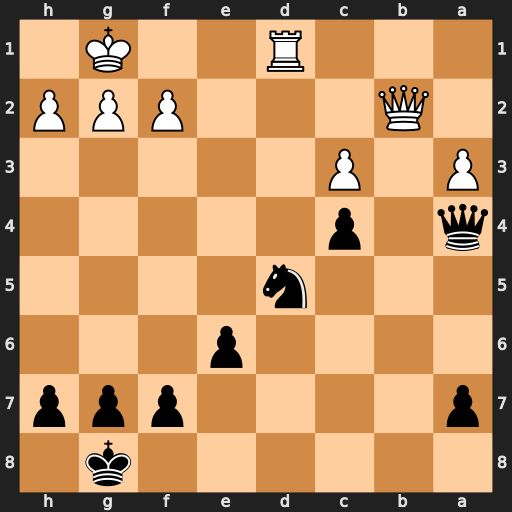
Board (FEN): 6k1/p4ppp/4p3/3n4/q1p5/P1P5/1Q3PPP/3R2K1
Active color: b
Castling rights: -
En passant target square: -
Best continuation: Qxd1#